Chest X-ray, AP view. Patient: 58 years old, sex M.
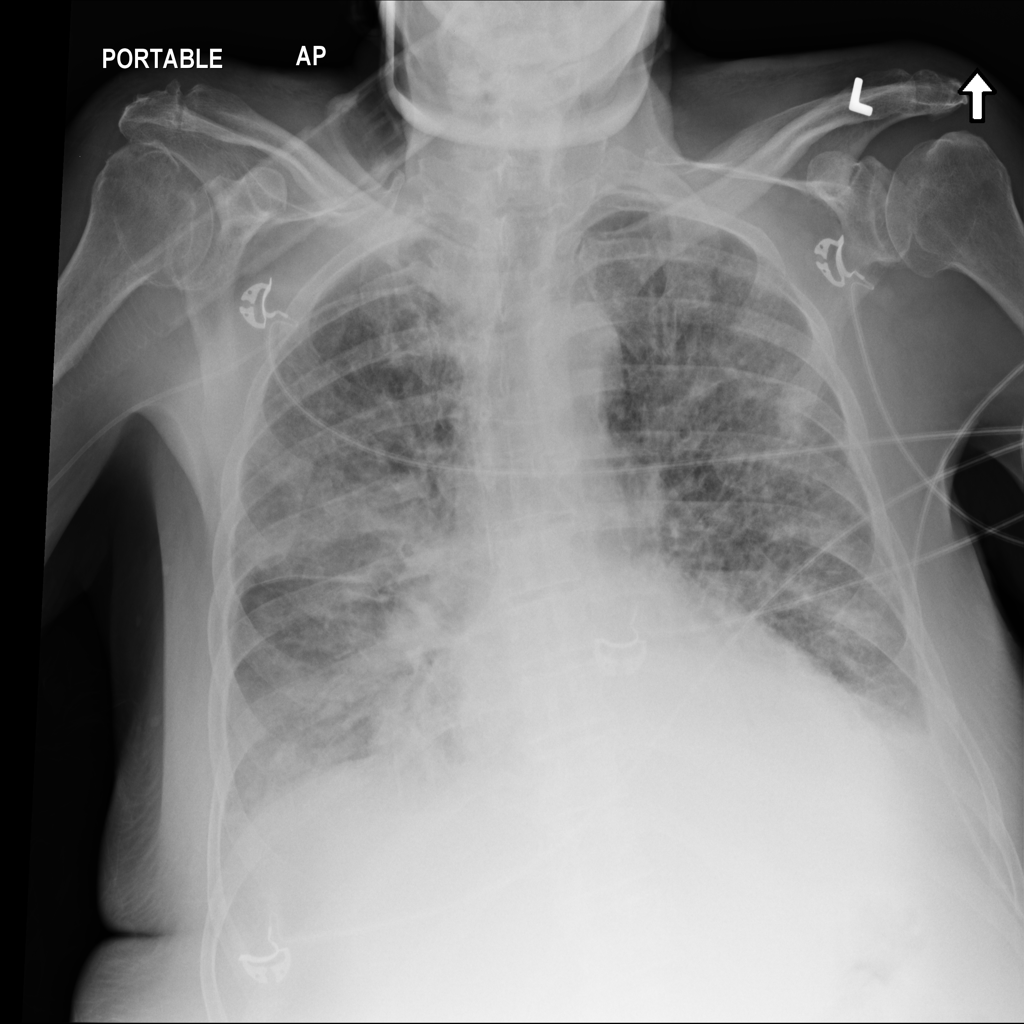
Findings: Consolidation, Edema, Infiltration